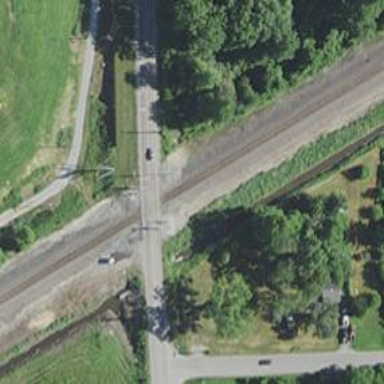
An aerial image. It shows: Level crossing along the railway.